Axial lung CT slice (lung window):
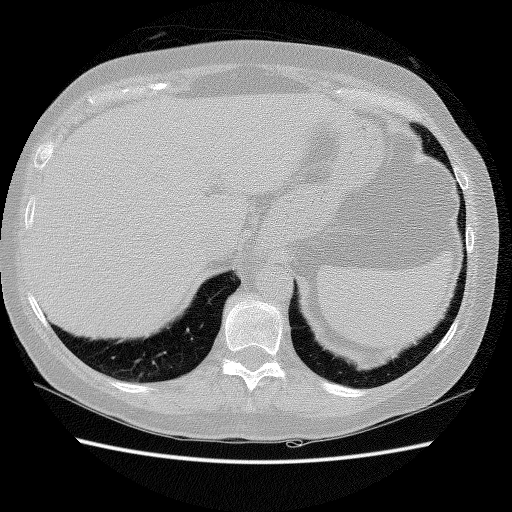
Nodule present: no